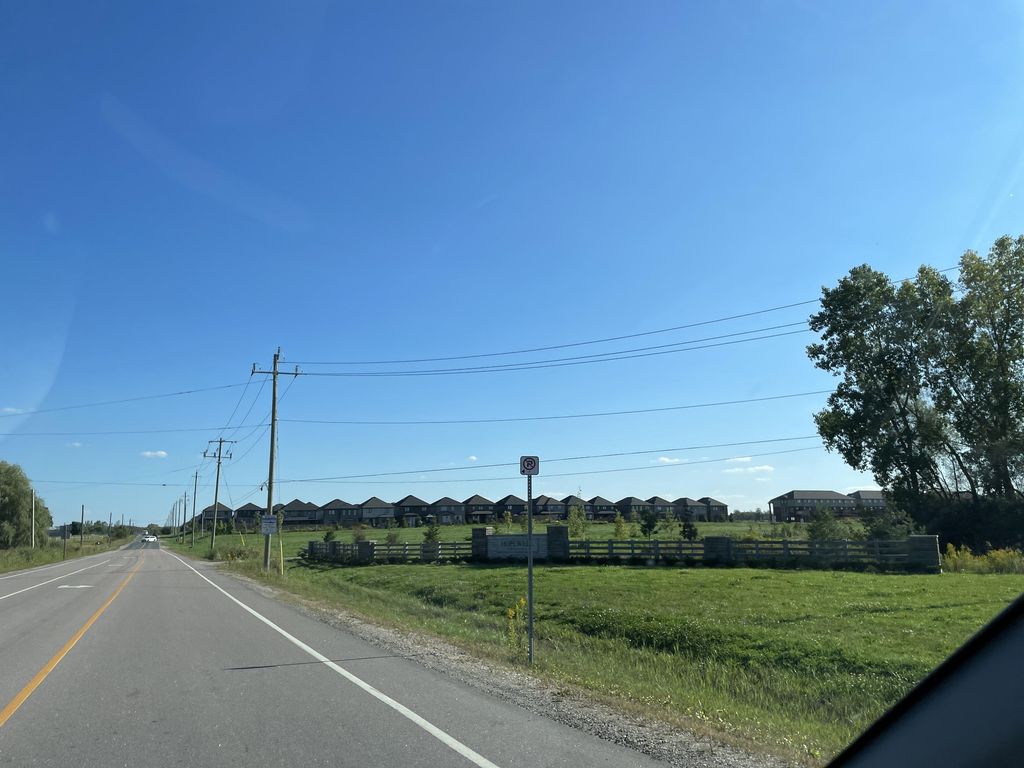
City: kitchener-waterloo